Field crop: tomato
Growth stage: 2
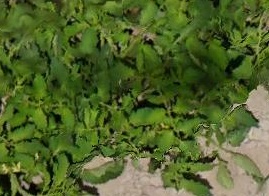
Species: tomato